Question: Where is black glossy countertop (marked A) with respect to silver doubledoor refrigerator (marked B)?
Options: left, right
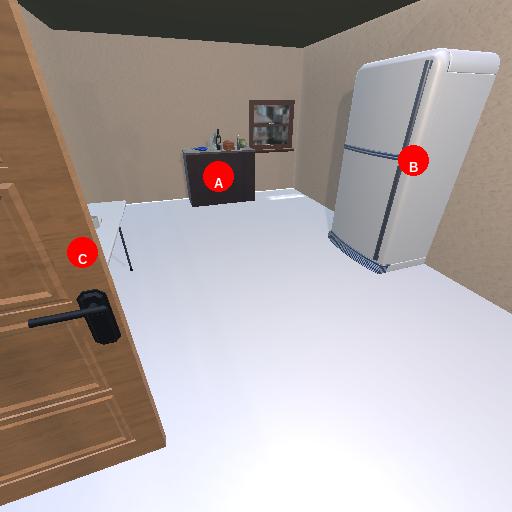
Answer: left